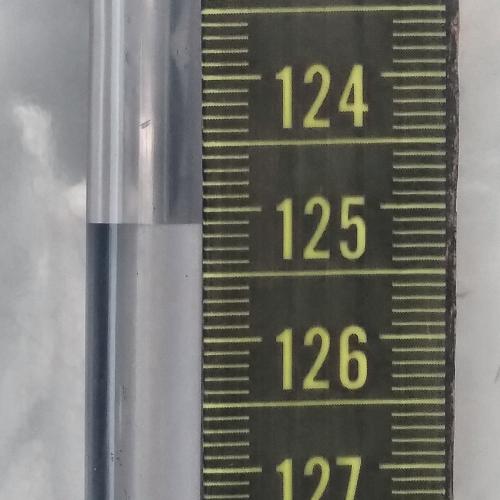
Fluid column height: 125.1 cm